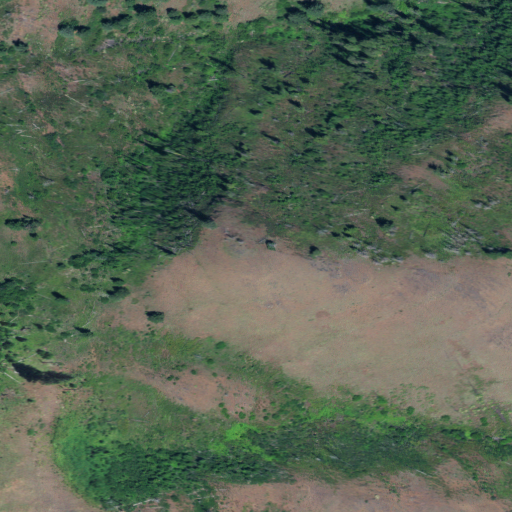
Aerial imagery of ridge(s) in Oregon named Deadhorse Ridge containing shrub, evergreen forest, and grassland